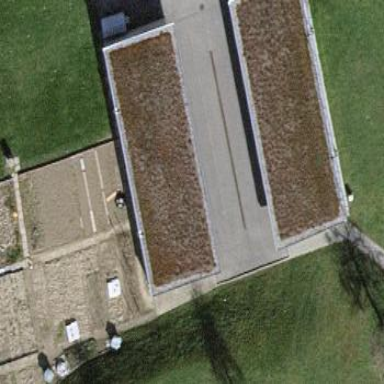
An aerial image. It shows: Group of garages.